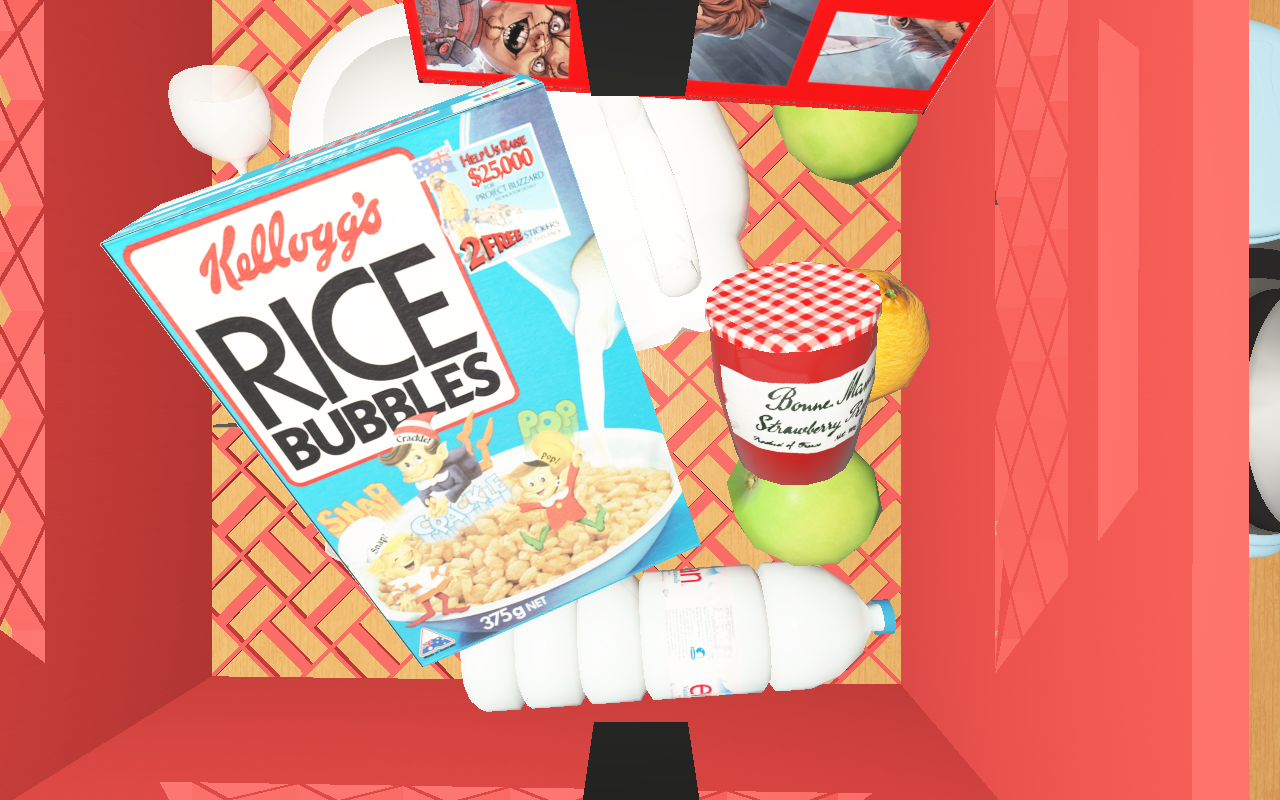
Objects in the scene:
carafe
water bottle
apple
apple
orange
orange
plate
glass
wineglass
jam jar
cereal box
cereal box
biscuit box